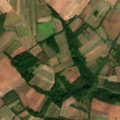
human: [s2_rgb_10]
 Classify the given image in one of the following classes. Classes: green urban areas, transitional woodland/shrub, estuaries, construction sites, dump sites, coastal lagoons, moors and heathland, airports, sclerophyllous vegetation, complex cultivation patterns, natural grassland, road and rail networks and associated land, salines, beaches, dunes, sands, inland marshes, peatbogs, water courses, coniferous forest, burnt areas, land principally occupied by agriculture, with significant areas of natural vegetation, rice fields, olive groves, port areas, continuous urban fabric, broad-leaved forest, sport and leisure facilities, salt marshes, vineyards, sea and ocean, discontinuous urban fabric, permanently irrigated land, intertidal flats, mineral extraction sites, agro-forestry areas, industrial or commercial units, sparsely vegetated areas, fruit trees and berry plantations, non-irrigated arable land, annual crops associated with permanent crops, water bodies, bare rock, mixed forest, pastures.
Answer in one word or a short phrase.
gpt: non-irrigated arable land, complex cultivation patterns, land principally occupied by agriculture, with significant areas of natural vegetation